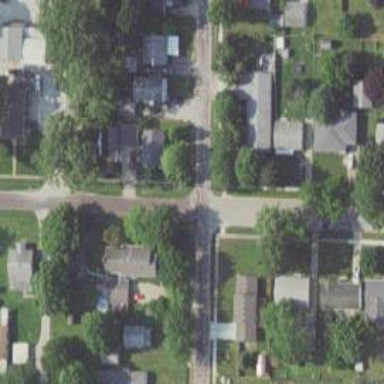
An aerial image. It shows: Residential road with asphalt surface and sidewalk on the left.